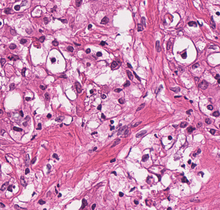
Tumor epithelial tissue: no
Tumor-associated stroma tissue: yes
Normal tissue: no